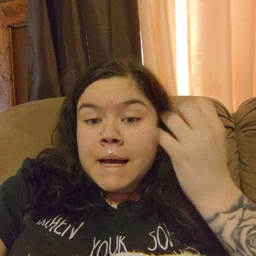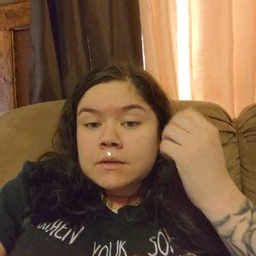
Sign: many